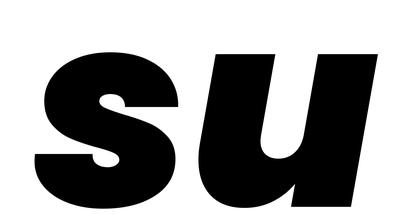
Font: Poppins-BlackItalic